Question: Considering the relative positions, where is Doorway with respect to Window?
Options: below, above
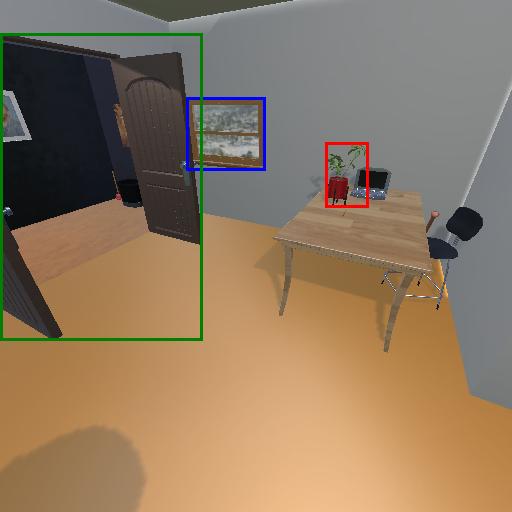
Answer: below